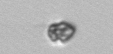
Label: Heterocapsa_rotundata